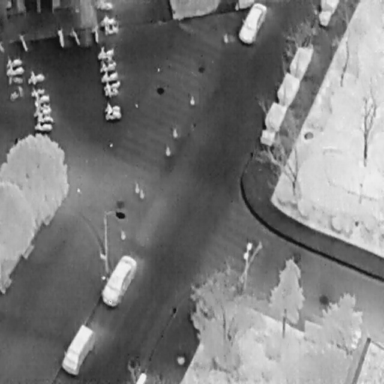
There are 28 objects shown in the infrared image, including three Cars, and 25 Bicycles.